【题型】填空题　【知识点】立体几何　【难度】medium
用一个平面截球$O$得到的曲面称为球冠，截面为球冠的底面，如图球冠的高大于球的半径，$O_1$为底面圆心，$SO_1$是以$\odot O_1$为底，点$S$在球冠上的圆锥，若底面$\odot O_1$的半径是球的半径的$\dfrac{\sqrt{3}}{2}$倍，点$A$为底面圆周上一点，则$SA$与底面$\odot O_1$所成的角的大小为\underline{\qquad}，圆锥$SO_1$的体积与球$O$的体积之比为\underline{\qquad}.

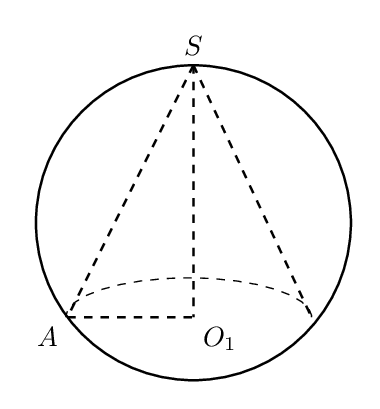
【解答】
\noindent 【答案】$\dfrac{\pi}{3}$（或$60^\circ$）；$\dfrac{9}{32}$（或$0.28125$）\\
\noindent 【分析】假设球的半径为$R$，依题意$|AO_1|=\dfrac{\sqrt{3}}{2}R$，通过勾股定理可求出$|OO_1|$的长，进而可知$|SO_1|$的长，进而可求$SA$与底面$\odot O_1$所成的角的正切值，进而可求角；分别算出圆锥$SO_1$的体积与球$O$的体积即可计算其比值.\\
\noindent 【详解】设球的半径为$R$，则$|AO_1|=\dfrac{\sqrt{3}}{2}R$，\\
\noindent $\therefore |OO_1|=\sqrt{R^2-\left(\dfrac{\sqrt{3}}{2}R\right)^2}=\dfrac{1}{2}R$，$|SO_1|=R+\dfrac{1}{2}R=\dfrac{3}{2}R$，\\
\noindent $\tan\angle SAO_1=\dfrac{|SO_1|}{|AO_1|}=\dfrac{\dfrac{3}{2}R}{\dfrac{\sqrt{3}}{2}R}=\sqrt{3}$，$\therefore \angle SAO_1=\dfrac{\pi}{3}$，\\
\noindent $V_{\text{圆锥}}=\dfrac{1}{3}\pi\cdot\left(\dfrac{\sqrt{3}}{2}R\right)^2\cdot\dfrac{3}{2}R=\dfrac{3\pi}{8}R^3$，$V_{\text{球}}=\dfrac{4\pi}{3}R^3$，所以$\dfrac{V_{\text{圆锥}}}{V_{\text{球}}}=\dfrac{9}{32}$.\\
\noindent 故答案为：$\dfrac{\pi}{3}$；$\dfrac{9}{32}$